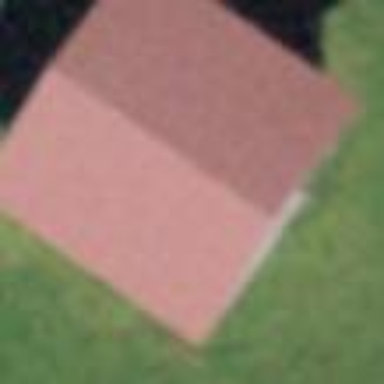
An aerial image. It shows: Building with tile roof.